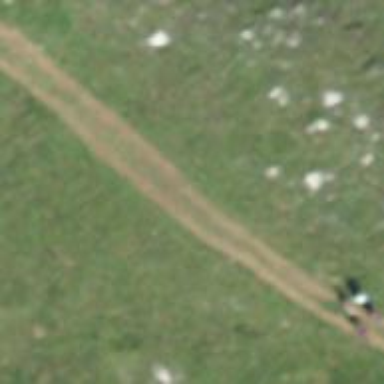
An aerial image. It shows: Gravel track with grade 5 tracktype.